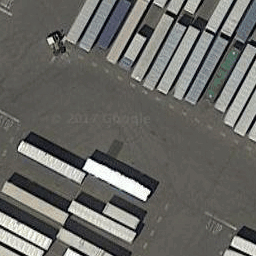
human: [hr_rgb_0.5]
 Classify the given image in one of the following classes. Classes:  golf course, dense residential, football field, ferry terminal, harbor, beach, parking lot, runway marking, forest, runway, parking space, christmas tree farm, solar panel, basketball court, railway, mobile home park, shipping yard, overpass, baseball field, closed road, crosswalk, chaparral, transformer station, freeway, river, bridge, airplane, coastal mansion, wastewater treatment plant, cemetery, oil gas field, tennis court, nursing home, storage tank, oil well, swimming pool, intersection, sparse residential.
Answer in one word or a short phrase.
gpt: shipping yard